Question: I'm necessary to use zipping using unix command in JAVA.
But in JAVA, CD command can not be used I know.
Below code :
'''
String command = "zip -0Xq /Users/tmdtjq/Downloads/PDFTest/test/test.zip /Users/tmdtjq/Downloads/PDFTest/test/mimetype";
Runtime rt = Runtime.getRuntime();
rt.exec(command);
'''
If I use above code, mimetype file is zipped with directory folder "/Users/tmdtjq/Downloads/PDFTest/test/".
But I want to zip just the mimetype file.
I can not use java Library about ZIP. because I try to make epub file, I have to use zip command "zip -0Xq" and "zip -Xr9Dq" for making epub3 file.
Could you suggest How to use zip command using exec() in JAVA except directory folders?
Or if there is other ways to zip in epub format, introduce Zip Library which is possible to zip mimetype to epub format?

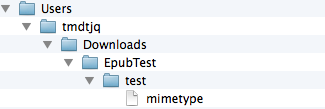
Answer: If you use 'ProcessBuilder' instead you can use <URL> to set you cwd instead.